Question: I have a series of users and groups. Users' DNs can be added to the group's uniquemember attribute. How can I query LDAP such that I send a user dn and it returns to me the OU of the group that user belongs to?
I am doing this based on the LDAP at ldap.forumsys.com.
See the screenshot below:

Thanks.
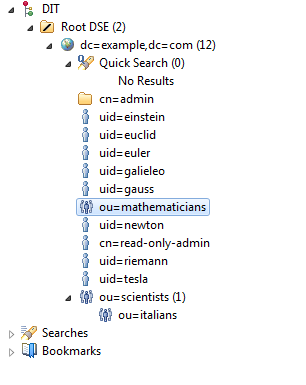
Answer: What you want is a pretty common equality match filter, for example:
'''
(uniquemember=uid=einstein,dc=example,dc=com)
'''
Note, that the value is not quoted. You only need to escape / replace special characters (e.g. parenthesis). More information about LDAP filter syntax can be found in <URL>.
Also keep in mind that LDAP filters are very simple and provide only simple value matching (this can be confusing to people used to SQL and complex queries with joins, subselects, functions, etc.).